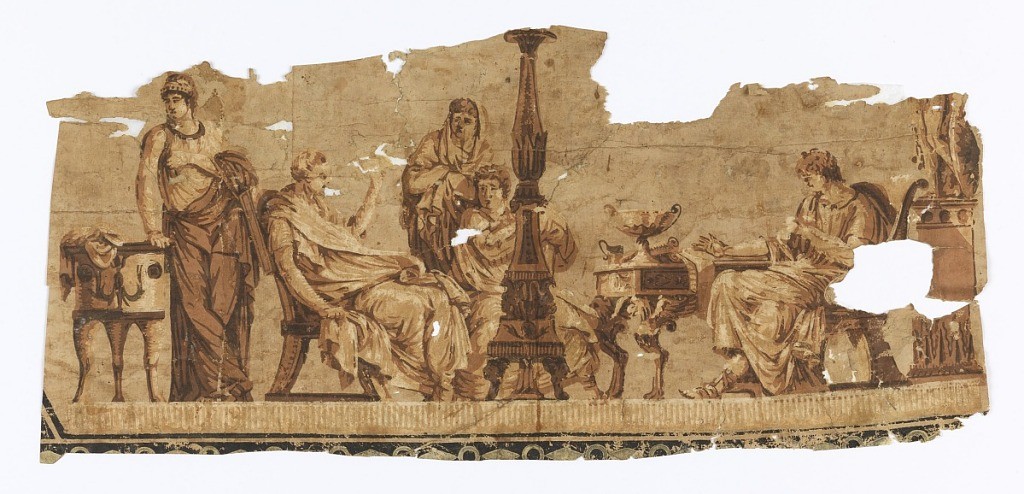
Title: Border
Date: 1785–1810
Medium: Block-printed on handmade paper
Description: Elongated oval shape with a classical urn motif filled with flowers and fruit, connected by a floral rope and printed over the lower edge of a panel design.  Dentil underneath.  Printed in green, shades of grey and white on a light grey ground.